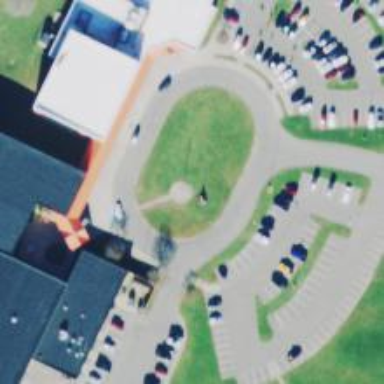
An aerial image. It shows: Parking area.